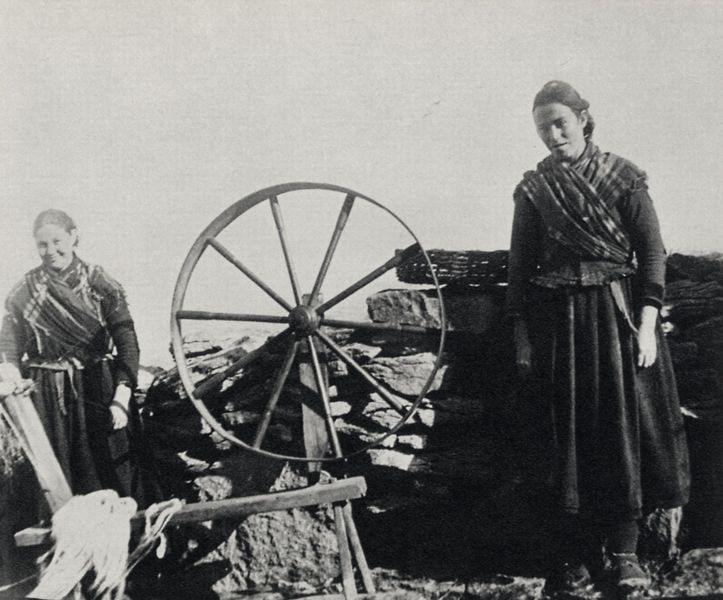
Titel: Zwei Frauen mit ihrem Spinnrad, Aran-Inseln
Künstler: John Millington Synge
Standort: Dublin
Institution: The Board of Trinity College
Schlagwörter: hand, himmel, mann, schatten, weiß, frauen, menschen, frau, frisur, grau, holz, kleid, kleider, licht, schwarz, blick, gürtel, schal, tuch, rock, gesichter, kleidung, stehen, stein, steine, hände, portrait, porträt, gewand, haare, stoff, tücher, gewänder, arbeit, lächeln, zwei, röcke, arbeiten, arbeiterinnen, mauer, speichen, bank, holzrad, rad, wolle, korb, bauer, foto, fotografie, photographie, lachen, eisen, brett, schwarz-weiss, photo, schiefer, schultertuch, moor, bock, nabe, nauer, spinnen, spinnrad, holzbock, rat, indianer, haspel, überkreuz, fremde, inuit, tretbrett, fremmde